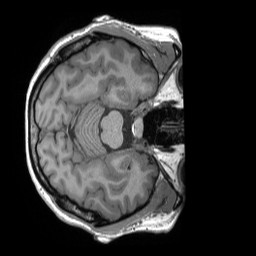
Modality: T1w
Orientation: axial
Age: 29
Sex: female
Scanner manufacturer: siemens
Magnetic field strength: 3 T
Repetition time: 2.4 s
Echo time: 0.00224 s